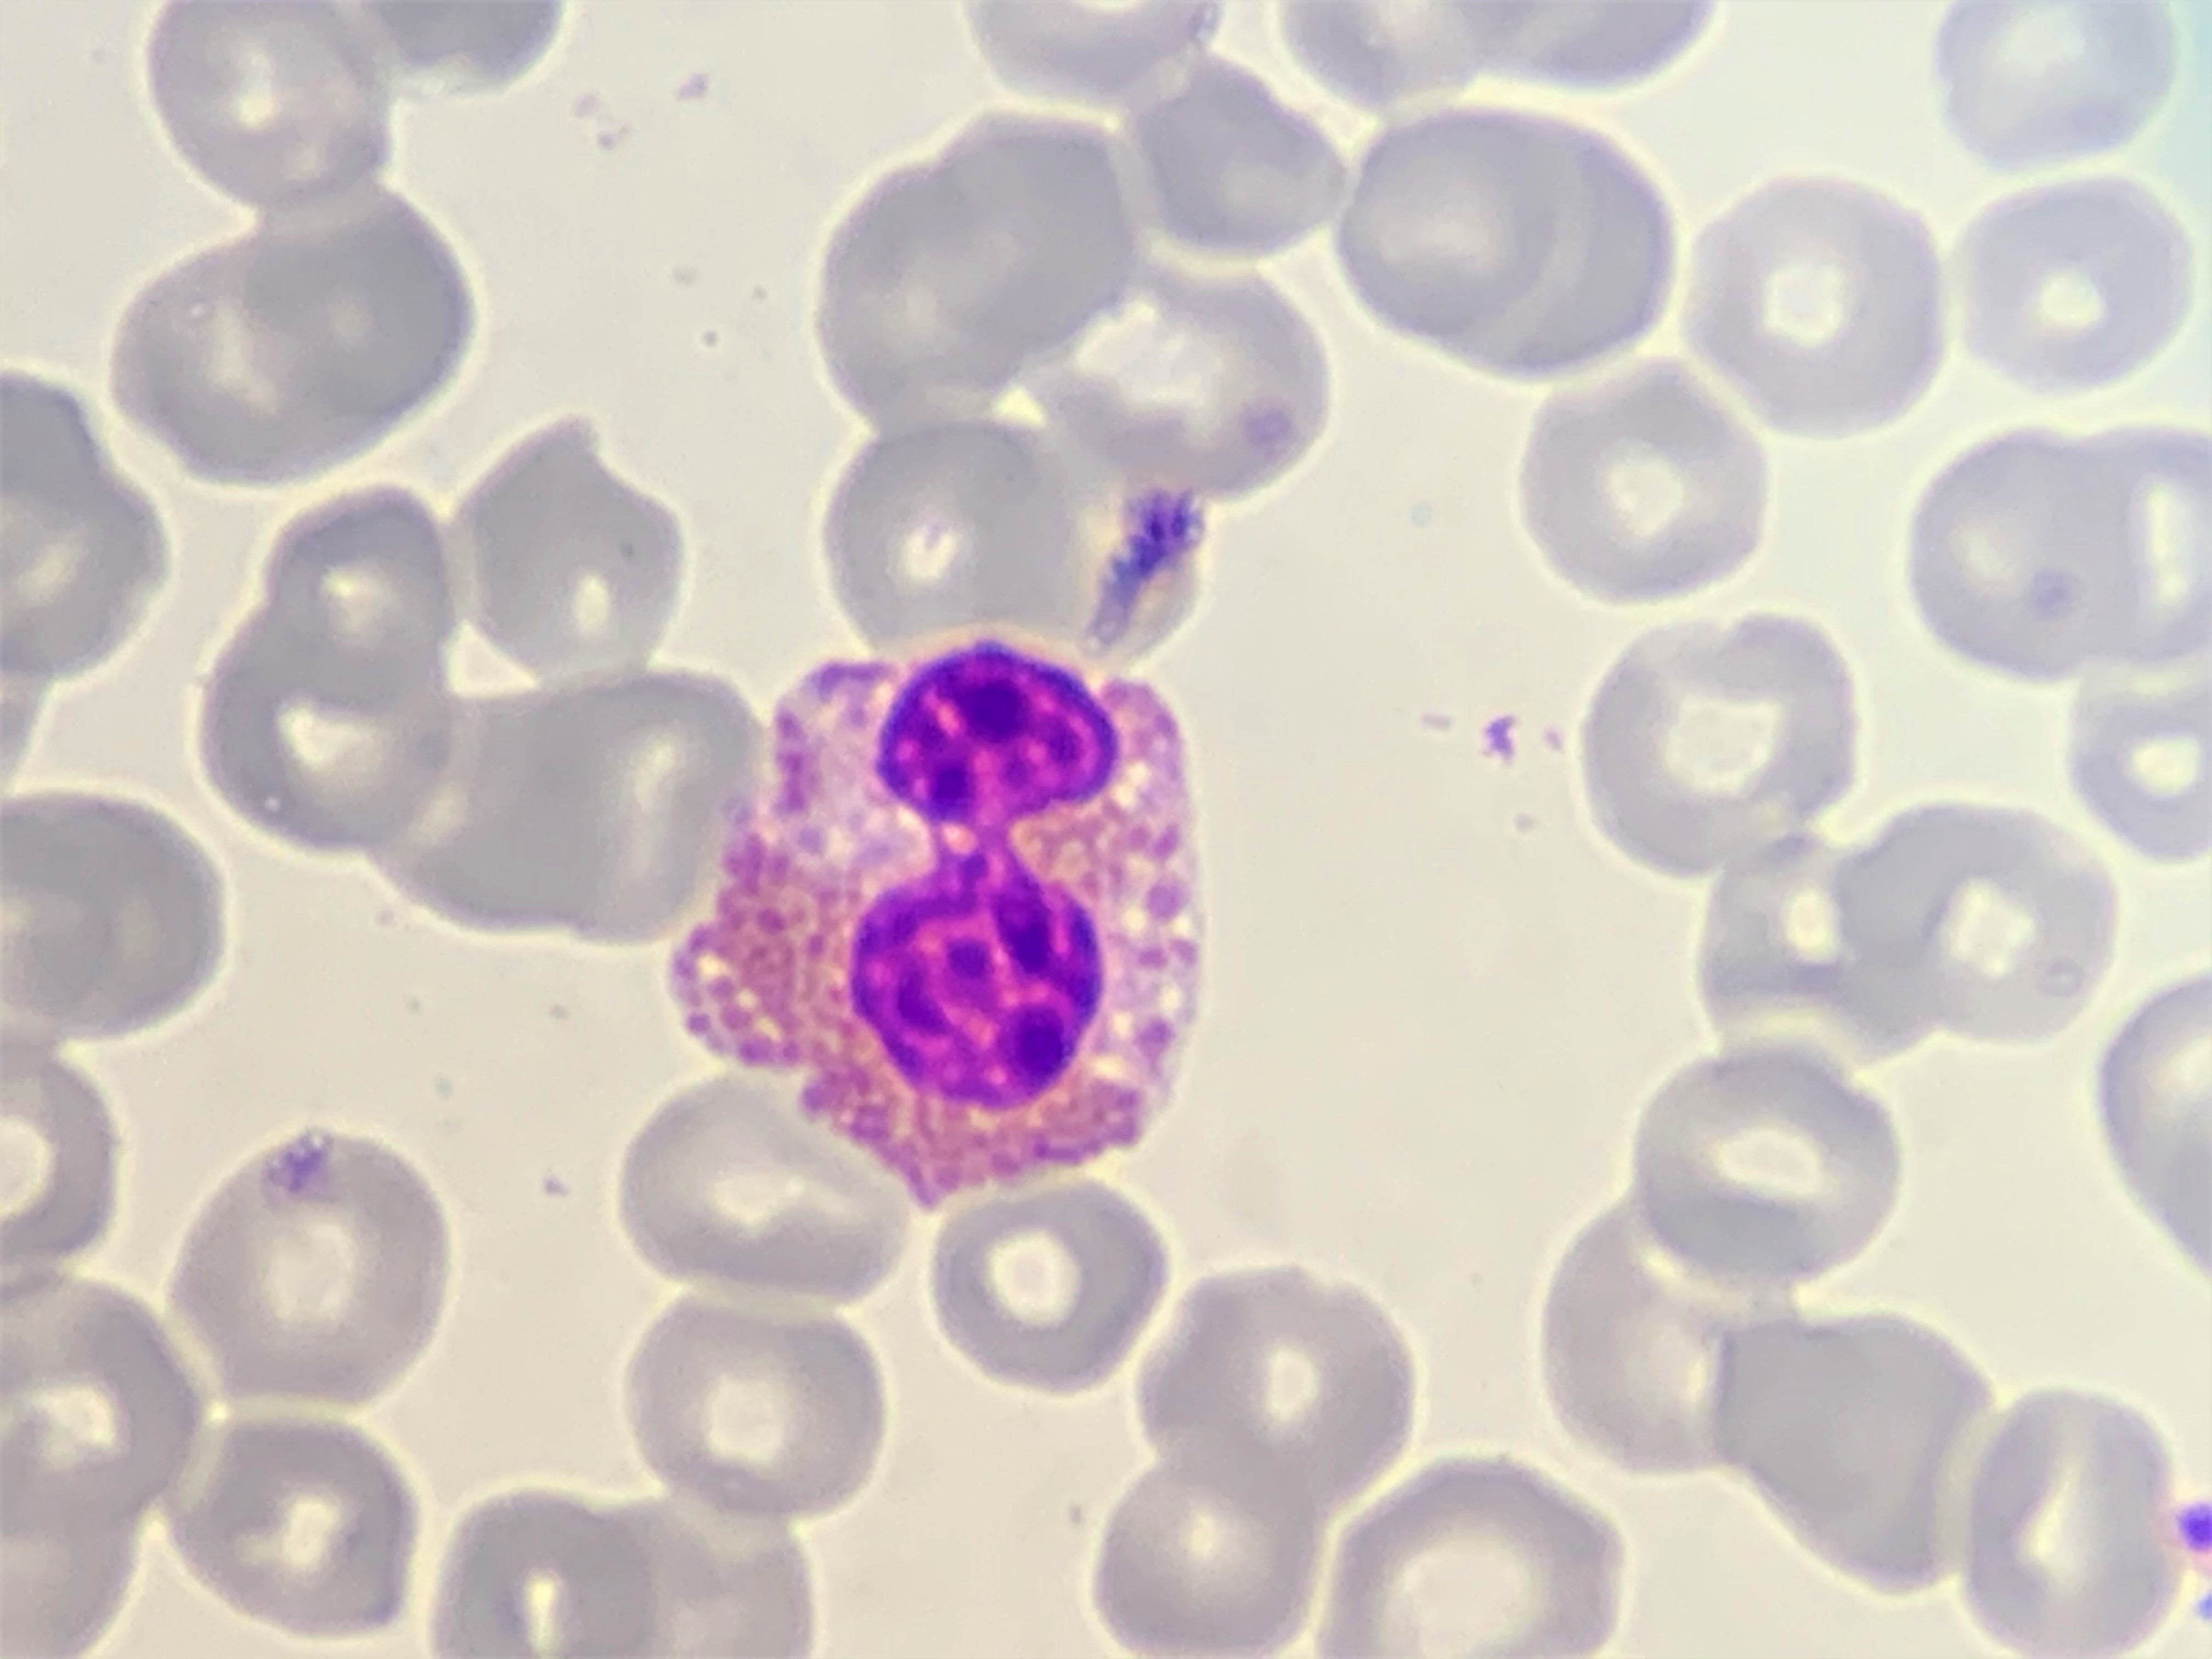
Cell type: EOSINOPHILS